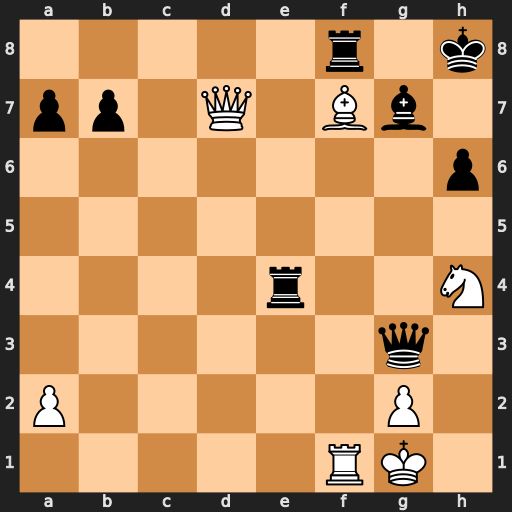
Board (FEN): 5r1k/pp1Q1Bb1/7p/8/4r2N/6q1/P5P1/5RK1
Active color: w
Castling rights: -
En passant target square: -
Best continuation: Ng6+ Qxg6 Bxg6 Rxf1+ Kxf1